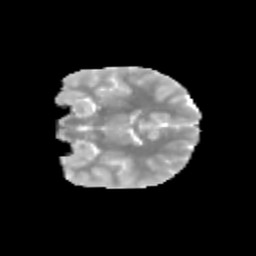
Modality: MD
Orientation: coronal
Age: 11
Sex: female
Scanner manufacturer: siemens
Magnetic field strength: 3 T
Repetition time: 3.8 s
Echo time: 0.07 s